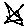
Label: star